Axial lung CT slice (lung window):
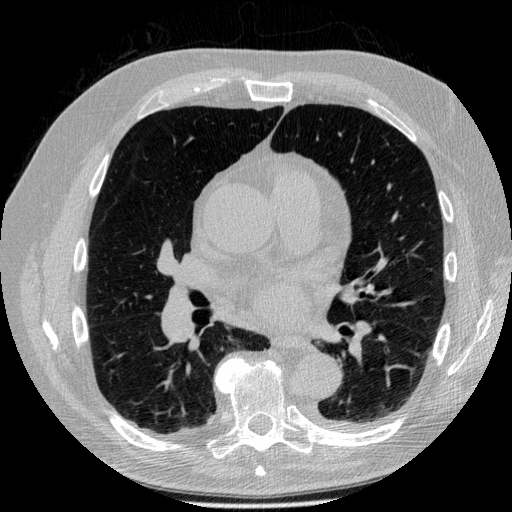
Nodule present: no